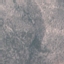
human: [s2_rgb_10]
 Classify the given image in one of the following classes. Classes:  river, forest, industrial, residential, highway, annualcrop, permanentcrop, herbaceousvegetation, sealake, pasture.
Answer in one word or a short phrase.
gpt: HerbaceousVegetation